Field crop: tomato
Growth stage: 1
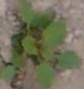
Species: solanum